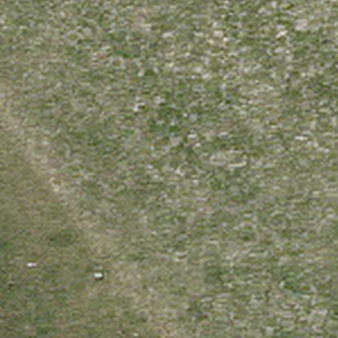
Label: other